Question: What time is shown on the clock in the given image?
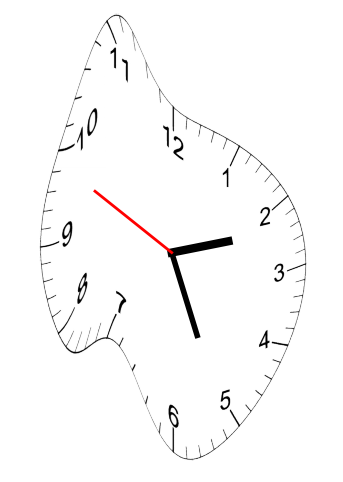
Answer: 02:25:49